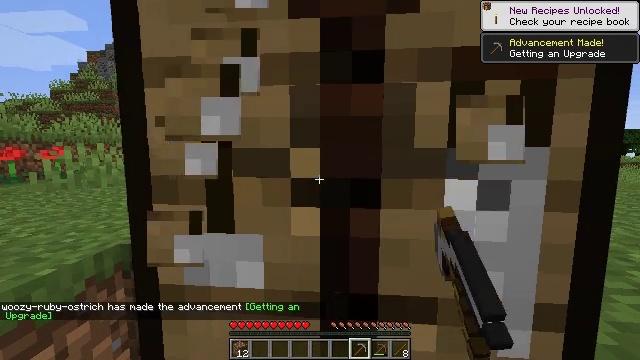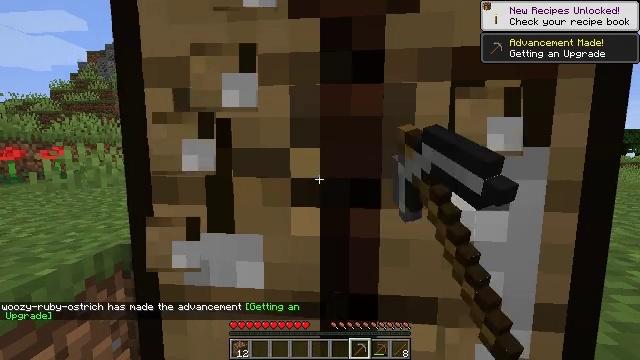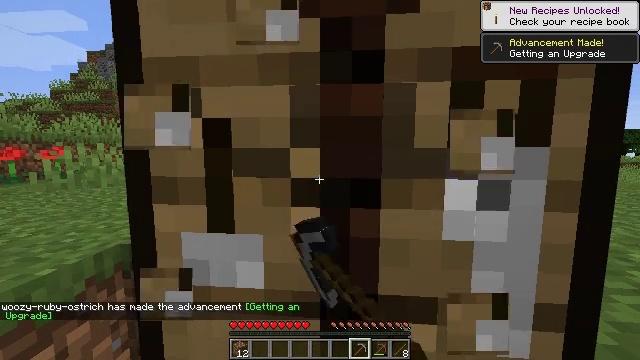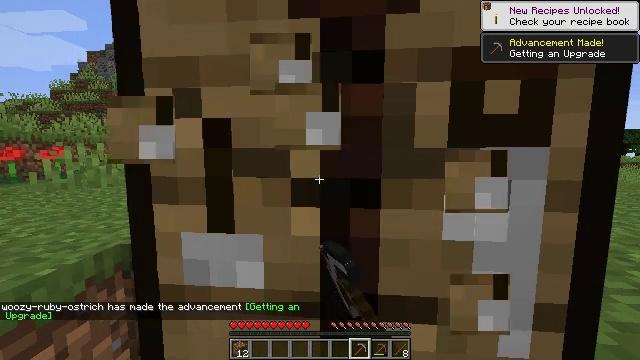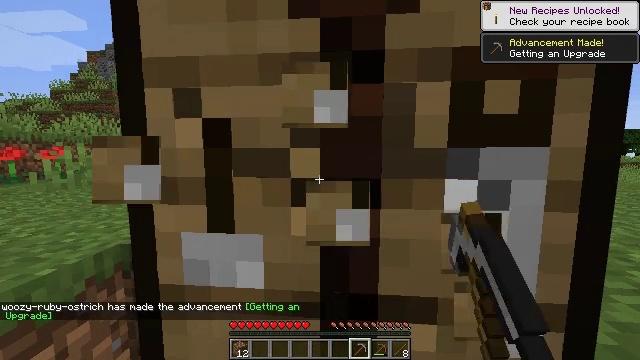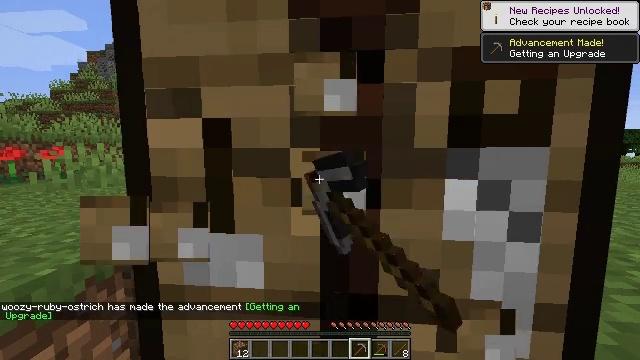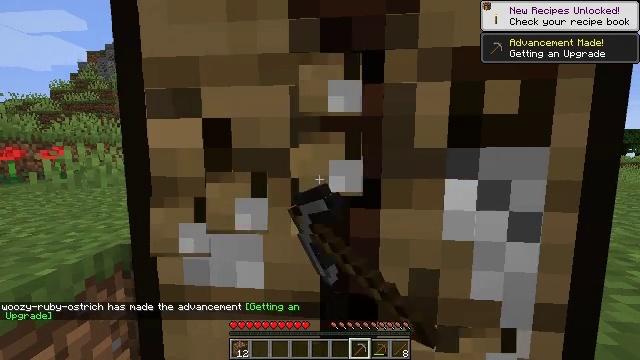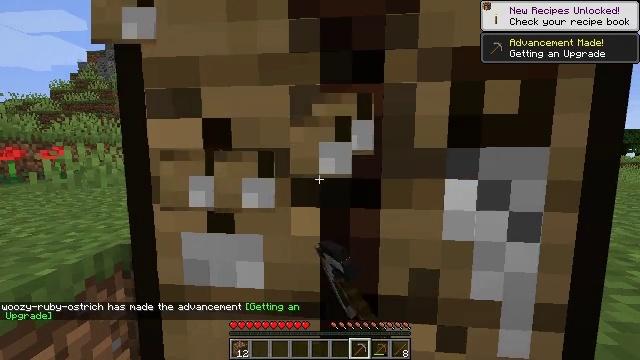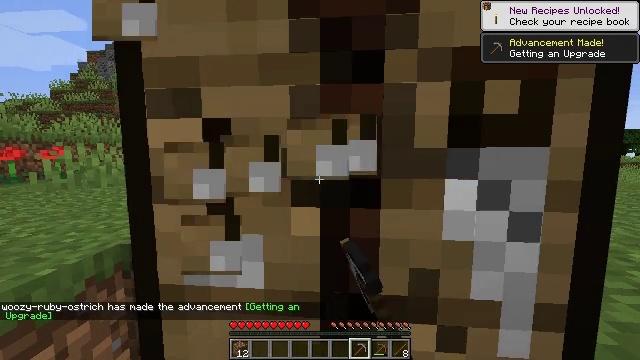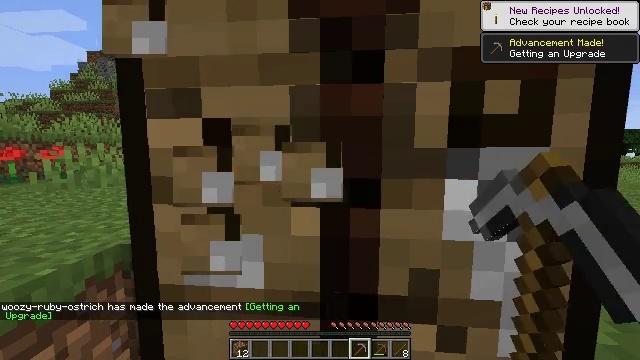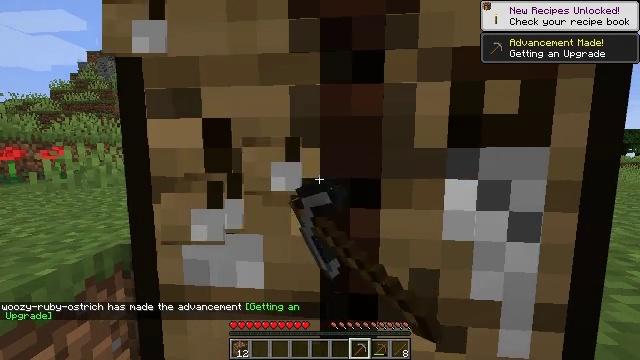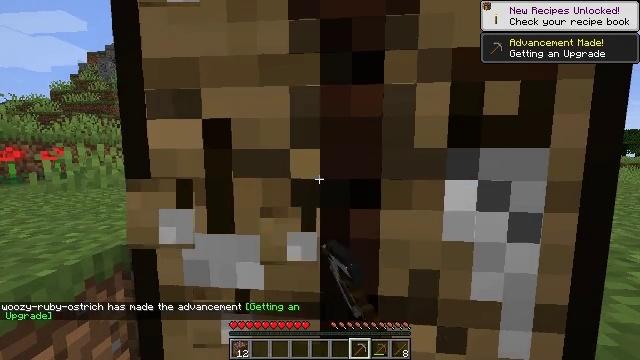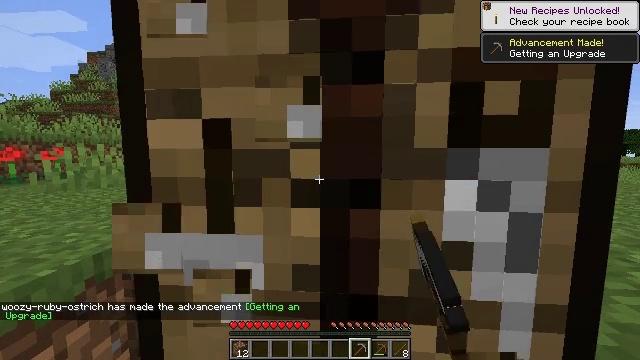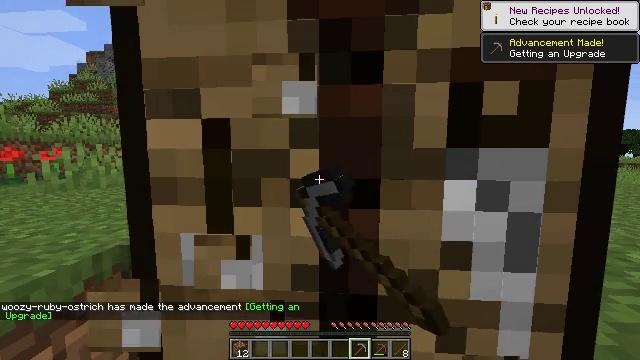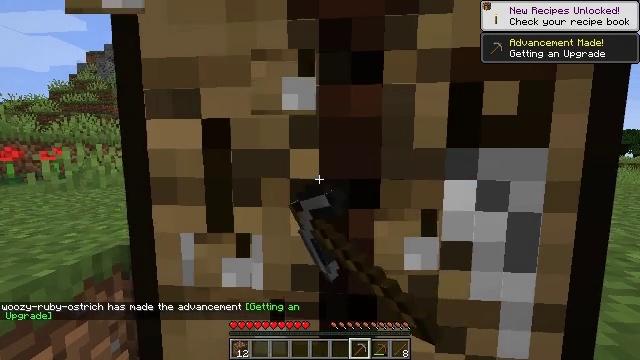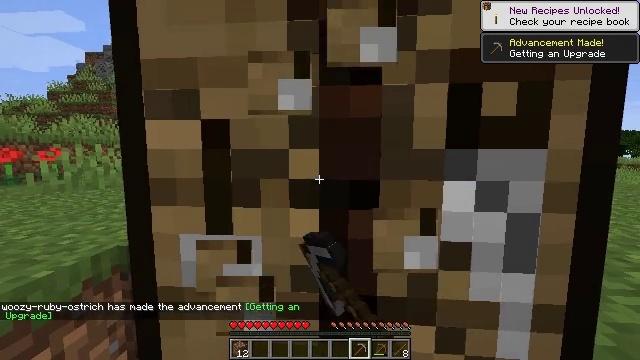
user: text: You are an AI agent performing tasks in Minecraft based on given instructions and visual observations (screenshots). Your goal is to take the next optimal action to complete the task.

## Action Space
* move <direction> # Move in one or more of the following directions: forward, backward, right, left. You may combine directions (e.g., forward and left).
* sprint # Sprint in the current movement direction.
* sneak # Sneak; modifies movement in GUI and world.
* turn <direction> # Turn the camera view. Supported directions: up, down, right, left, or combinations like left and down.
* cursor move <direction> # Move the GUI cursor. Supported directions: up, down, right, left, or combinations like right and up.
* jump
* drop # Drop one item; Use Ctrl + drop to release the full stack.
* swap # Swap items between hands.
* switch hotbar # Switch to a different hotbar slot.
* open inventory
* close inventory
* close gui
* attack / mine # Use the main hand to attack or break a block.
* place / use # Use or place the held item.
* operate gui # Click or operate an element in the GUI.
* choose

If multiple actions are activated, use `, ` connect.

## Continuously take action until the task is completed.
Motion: motion action
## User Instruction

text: Recycle the crafting table.
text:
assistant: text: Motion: attack / mine
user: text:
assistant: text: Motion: attack / mine
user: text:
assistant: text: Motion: attack / mine
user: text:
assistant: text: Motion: attack / mine
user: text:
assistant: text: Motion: attack / mine
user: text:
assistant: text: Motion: attack / mine
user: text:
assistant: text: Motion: attack / mine
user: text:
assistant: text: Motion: attack / mine
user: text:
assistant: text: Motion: attack / mine
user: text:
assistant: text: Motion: attack / mine
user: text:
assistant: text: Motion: attack / mine
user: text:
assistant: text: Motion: attack / mine
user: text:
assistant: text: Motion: attack / mine
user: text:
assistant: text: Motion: attack / mine
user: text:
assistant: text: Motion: attack / mine
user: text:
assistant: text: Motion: attack / mine
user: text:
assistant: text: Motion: attack / mine
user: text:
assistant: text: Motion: attack / mine
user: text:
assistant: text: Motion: attack / mine
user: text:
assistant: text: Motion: attack / mine
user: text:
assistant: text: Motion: attack / mine
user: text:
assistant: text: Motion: attack / mine
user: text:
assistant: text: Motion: attack / mine
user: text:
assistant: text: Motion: attack / mine
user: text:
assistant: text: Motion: attack / mine
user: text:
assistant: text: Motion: attack / mine
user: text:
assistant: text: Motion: attack / mine
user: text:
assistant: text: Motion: attack / mine
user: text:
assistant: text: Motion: attack / mine
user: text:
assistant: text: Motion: attack / mine